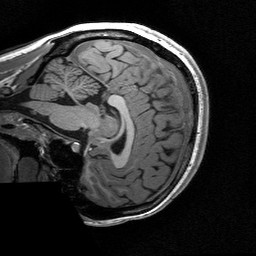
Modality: T1w
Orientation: sagittal
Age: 21
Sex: female